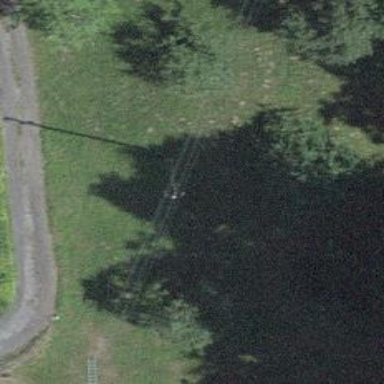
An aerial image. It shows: Minor power line with 3 cables.